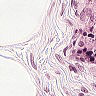
Metastatic tissue present: no